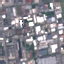
Label: Industrial